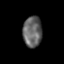
Tissue: lung
Cell type: Epithelial cells
Senescence score: 0.1881
Nuclear area (px): 574
Mean DAPI intensity: 99.817